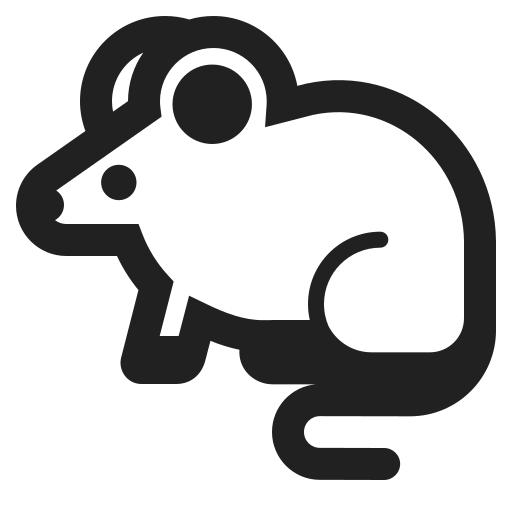
mouse high contrast